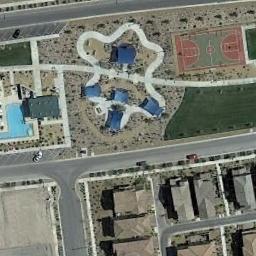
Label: basketball_court